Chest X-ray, PA view. Patient: 40 years old, sex M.
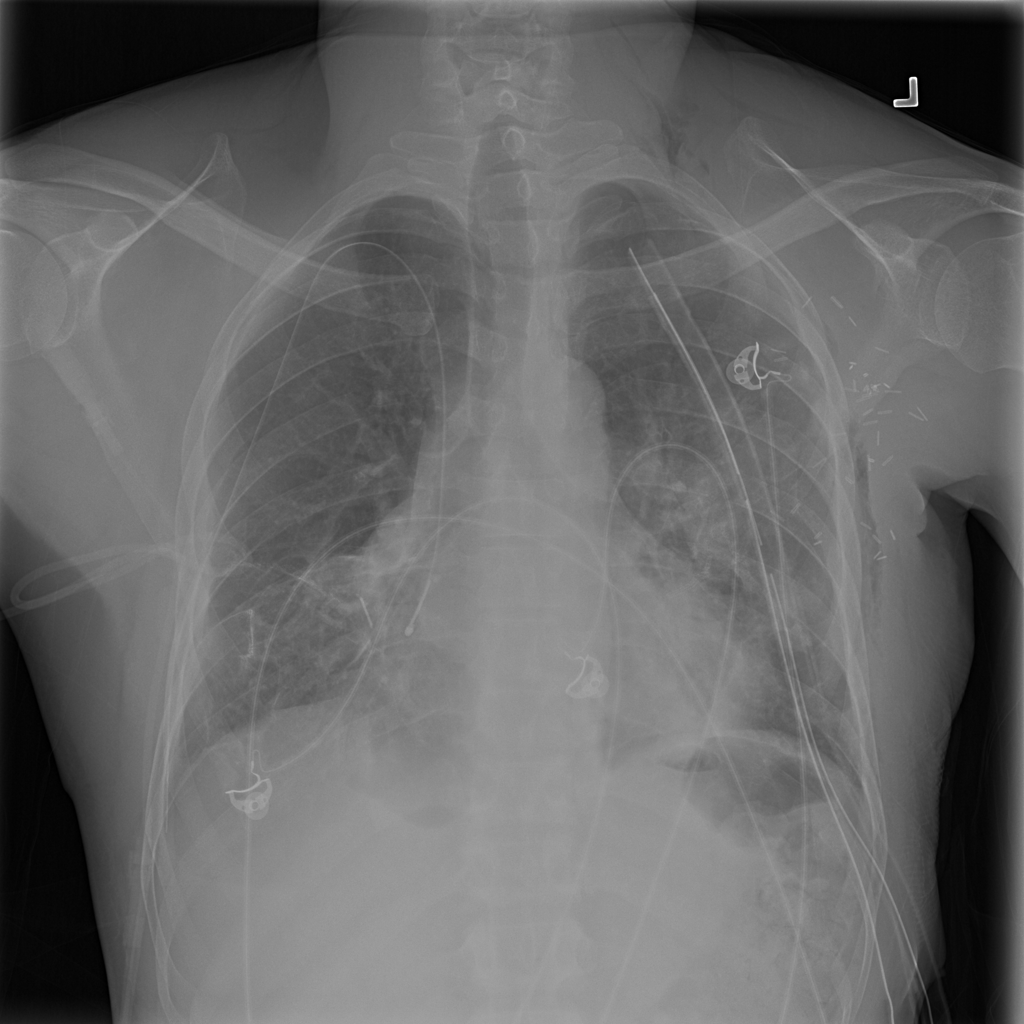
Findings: Pneumothorax